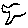
Label: bird